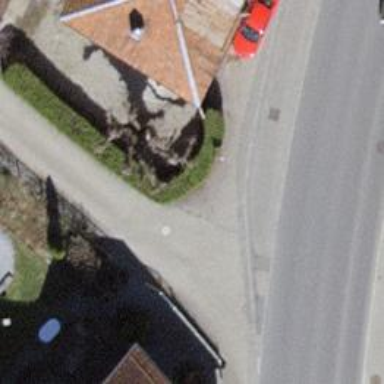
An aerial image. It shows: Bus stop with platform for public transport.